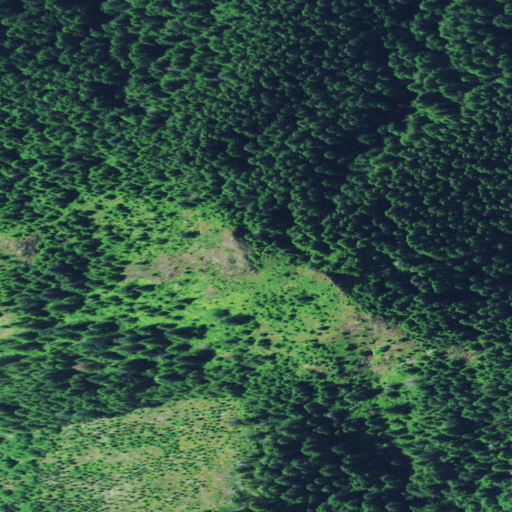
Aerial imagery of mountain in Oregon named Gold Peak containing evergreen forest, shrub, and mixed forest